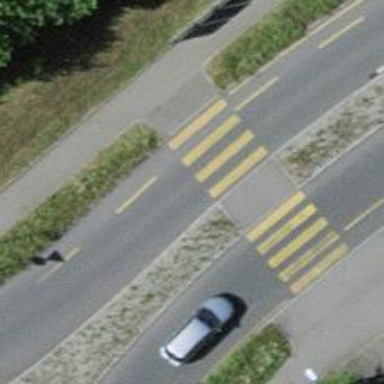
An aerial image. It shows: Uncontrolled zebra crossing with zebra markings.